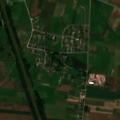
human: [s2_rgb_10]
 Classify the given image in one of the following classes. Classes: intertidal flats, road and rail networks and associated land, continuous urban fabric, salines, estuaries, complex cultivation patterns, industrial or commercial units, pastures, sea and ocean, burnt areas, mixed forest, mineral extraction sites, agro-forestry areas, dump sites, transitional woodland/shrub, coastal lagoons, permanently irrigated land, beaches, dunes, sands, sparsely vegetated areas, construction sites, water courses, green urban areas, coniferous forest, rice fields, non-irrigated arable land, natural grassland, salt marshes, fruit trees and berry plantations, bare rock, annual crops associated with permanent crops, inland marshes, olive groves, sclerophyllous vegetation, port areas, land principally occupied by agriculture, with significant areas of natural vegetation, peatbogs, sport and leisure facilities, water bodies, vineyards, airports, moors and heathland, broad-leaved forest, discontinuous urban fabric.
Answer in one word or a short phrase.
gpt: discontinuous urban fabric, non-irrigated arable land, complex cultivation patterns